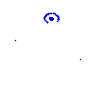
Particle: kaon